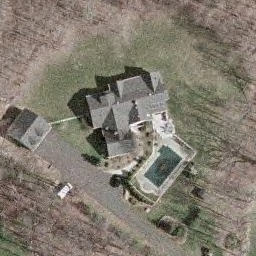
Label: residential